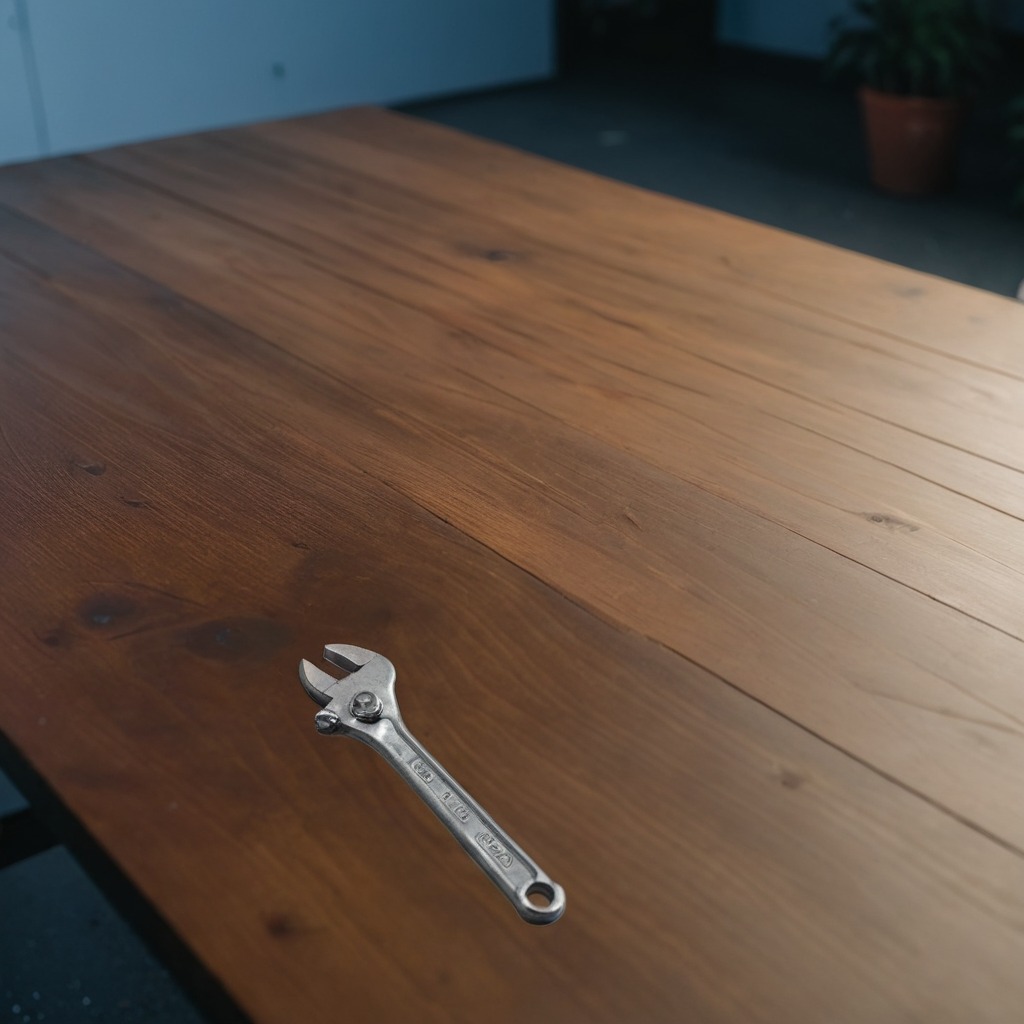
An wrench is lying on the old table.